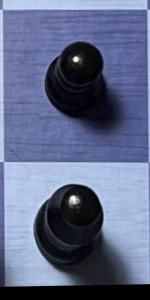
Label: Bishop_Black